Question: When I first read about 'git cherry-pick' I thought of it as applying the changes introduced by a commit as a patch to 'HEAD' in a new commit. My first several usages were compliant with that perception.
Later, I tried to cherry pick a very simple commit from a diverged branch:
'''
git cherry-pick ab797f0c
'''
To my surprise, I got several conflicts in lines that were not touched by the commit!!! the commit was very simple, 2 lines changed in a single file.
I tried EGit which showed a note: "EGit uses interactive rebase mechanics for cherry picking, which is different from regular Git ..." but i got the same or similar conflicts!
I tried:
'''
git diff ab797f0c^ ab797f0c |patch -p1
'''
Which worked perfectly and handled hunk offsets.
Why git/EGit had problems cherry picking a commit that can be easily applied by 'patch'?
How cherry pick really works in git and how is it different in EGit?
Based on advice from Andrew, I tried to reduce the problem to a simple repository. Here it is: <URL>

I'm on 'test' and trying to cherry-pick 'Cherry'. 'git cherry-pick Cherry' produces a lot of conflicts unrelated to the commit while 'git diff Cherry^ Cherry |patch -p1' worked fine!
EGit gives similar conflicts as git.
It appears that my reduced example repository shows the problem only with EGit. git showed a conflict in one of the picked commit huncks which is expected.
I'll try to replicate the issue for git in a simple repository. The problem I had was on <URL>
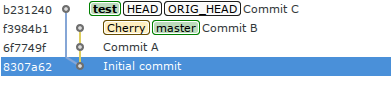
Answer: It's because 'git cherry-pick' is performing a 3-way merge underneath the hood, and commit C is modifying the same area as commit B. The diff technique works because patch will ignore up to 2 lines of the context by default, where as 'git cherry-pick' does not. If you try again with 'patch -p1 -F0', patch will fail to apply it too.
The diff trick may have worked in this case, and may have even correctly done what you want, but it doesn't in all cases. 'git cherry-pick' is taking a more pragmatic approach and alerting you to changes in the area to let you decide how those changes should be brought together. Depending on the situation, a different diffing algorithm can reduce the conflicts (or make them more meaningful). You can do this by using the '-X' option (such as '-Xpatience' to use the patience algorithm). None of this works in this specific case though.
All of that said, if you find you are cherry-picking commits often and end up with the same conflicts often, <URL> can be your friend. You can enable it globally with 'git config --global rerere.enabled'. It will record the resolution that you made, and if you encounter it again, it will automatically apply it. The cherry-pick will still stop with the previous resolution applied, but it's a quick review and a '--continue' away to make sure it has done the right thing.